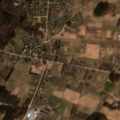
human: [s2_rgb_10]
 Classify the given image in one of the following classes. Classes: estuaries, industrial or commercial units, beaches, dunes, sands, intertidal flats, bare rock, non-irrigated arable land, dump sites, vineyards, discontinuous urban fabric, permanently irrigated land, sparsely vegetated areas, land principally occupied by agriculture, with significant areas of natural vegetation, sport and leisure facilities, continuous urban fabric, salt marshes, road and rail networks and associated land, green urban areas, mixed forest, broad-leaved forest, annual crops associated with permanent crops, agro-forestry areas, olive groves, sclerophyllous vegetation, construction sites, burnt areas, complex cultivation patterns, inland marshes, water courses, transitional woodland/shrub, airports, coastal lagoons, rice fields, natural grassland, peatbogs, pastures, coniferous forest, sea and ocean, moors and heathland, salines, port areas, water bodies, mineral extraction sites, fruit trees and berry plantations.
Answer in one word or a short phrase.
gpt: discontinuous urban fabric, pastures, land principally occupied by agriculture, with significant areas of natural vegetation, broad-leaved forest